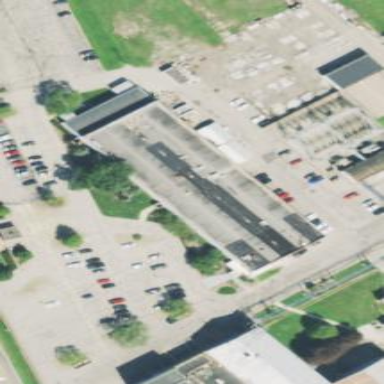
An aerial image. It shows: Industrial building.